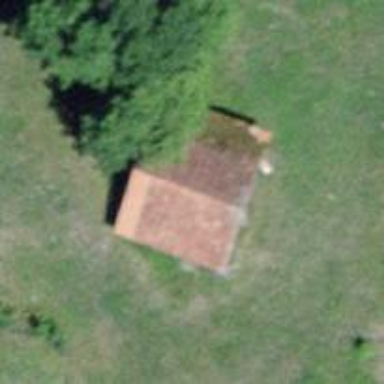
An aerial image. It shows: Rural barn.